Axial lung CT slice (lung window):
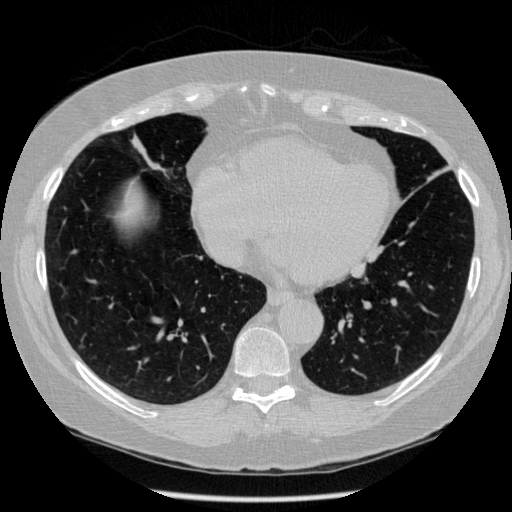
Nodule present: no